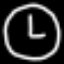
Label: clock